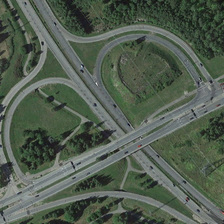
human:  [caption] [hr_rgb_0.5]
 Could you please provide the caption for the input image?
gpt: many green trees and meadows are near a viaduct with some cars .

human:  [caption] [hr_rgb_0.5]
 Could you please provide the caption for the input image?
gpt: many green trees and meadows are near a viaduct with some cars .

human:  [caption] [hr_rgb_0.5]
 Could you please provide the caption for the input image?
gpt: many green trees and meadows are near a viaduct with some cars .

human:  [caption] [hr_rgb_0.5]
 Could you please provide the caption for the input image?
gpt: many green trees and meadows are near a viaduct with some cars .

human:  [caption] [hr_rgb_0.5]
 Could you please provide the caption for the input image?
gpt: many green trees and meadows are near a viaduct with some cars .